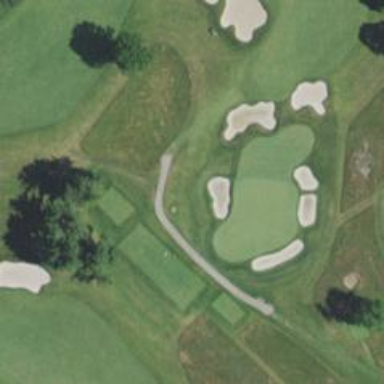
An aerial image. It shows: Path used for both walking and golf.